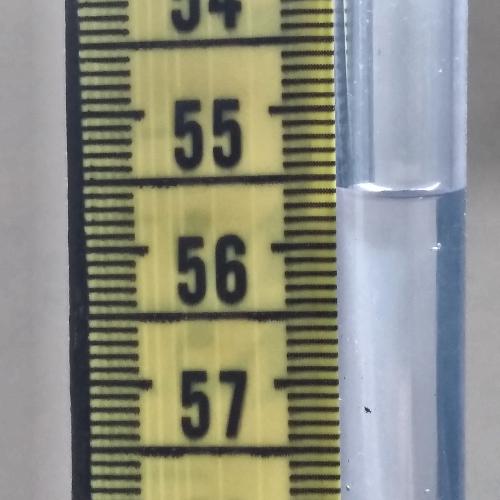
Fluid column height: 55.6 cm